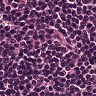
Metastatic tissue present: no